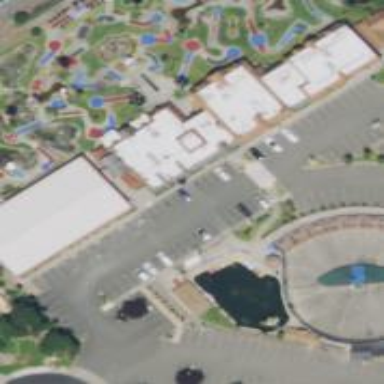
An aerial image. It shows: Theme park.